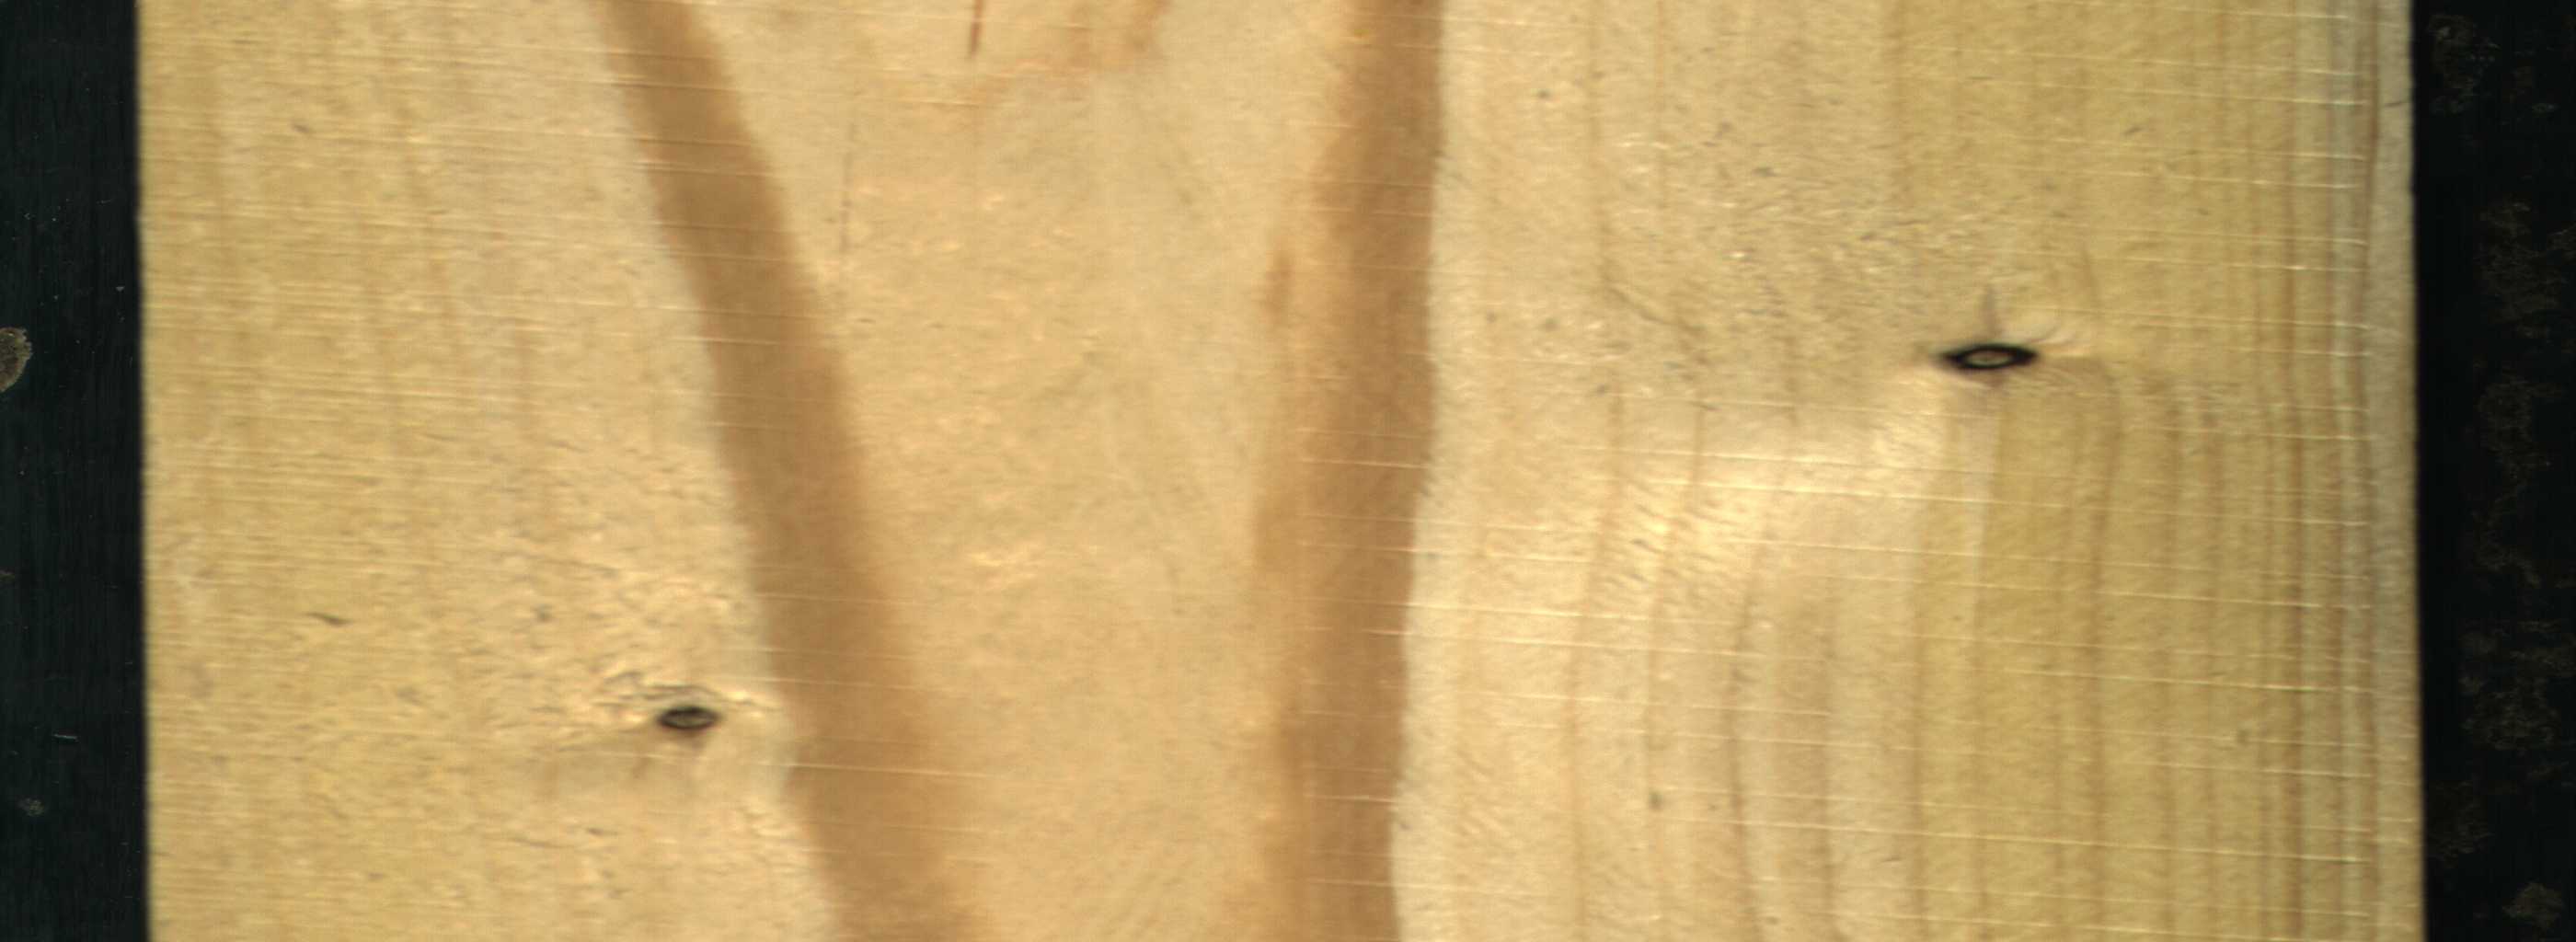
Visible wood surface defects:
Quartzity
Quartzity
Dead_Knot
Dead_Knot